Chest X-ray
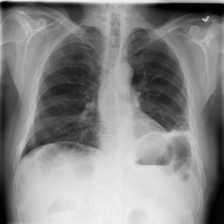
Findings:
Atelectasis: negative
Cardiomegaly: negative
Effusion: negative
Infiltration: negative
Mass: negative
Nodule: negative
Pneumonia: negative
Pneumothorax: negative
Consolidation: negative
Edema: negative
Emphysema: negative
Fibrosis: negative
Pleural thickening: negative
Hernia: negative